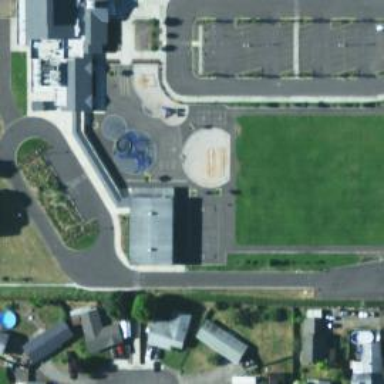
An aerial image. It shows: Schoolyard designated as leisure land.